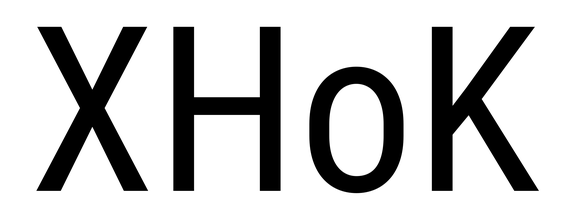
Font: Roboto_Condensed_Regular